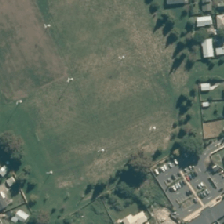
Land cover: urban_parkland